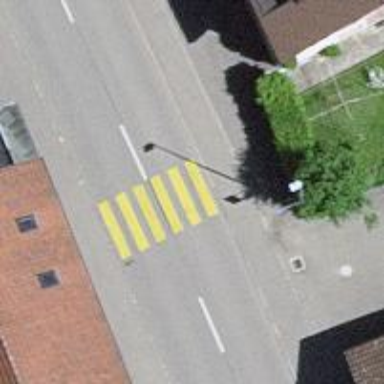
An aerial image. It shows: Uncontrolled zebra crossing on the road.